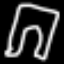
Label: pants